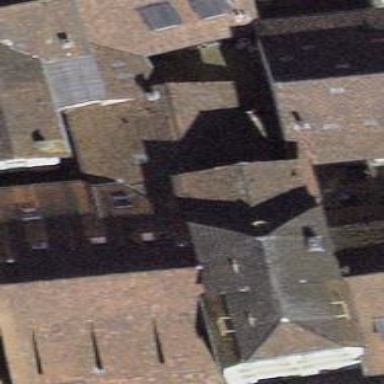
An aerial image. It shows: Building with tiled roof.